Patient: sex F, age 44
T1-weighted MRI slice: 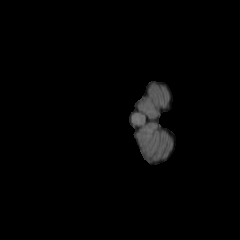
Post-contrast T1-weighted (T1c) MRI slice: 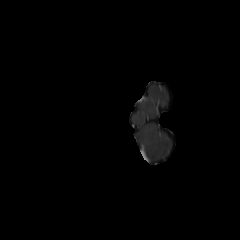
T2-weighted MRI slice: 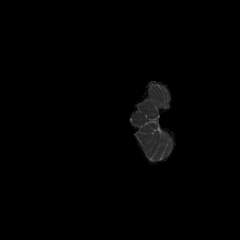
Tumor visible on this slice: no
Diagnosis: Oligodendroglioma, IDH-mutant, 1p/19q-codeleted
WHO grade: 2